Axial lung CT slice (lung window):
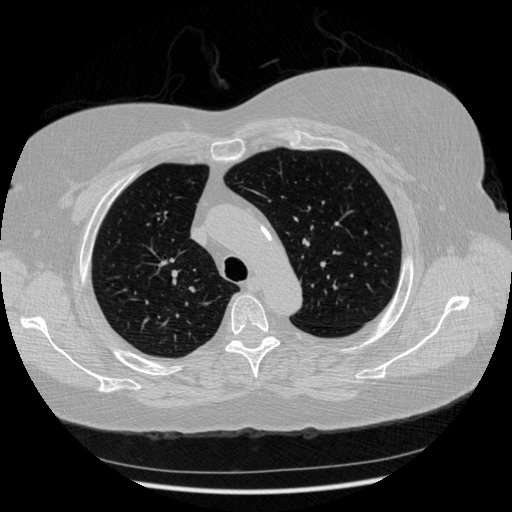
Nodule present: no